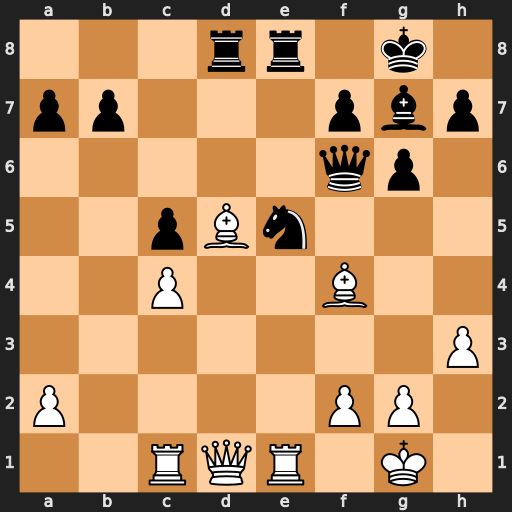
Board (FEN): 3rr1k1/pp3pbp/5qp1/2pBn3/2P2B2/7P/P4PP1/2RQR1K1
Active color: w
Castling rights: -
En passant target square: -
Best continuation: Bxe5 Rxe5 Rxe5 Qxe5 Bxf7+ Kxf7 Qxd8